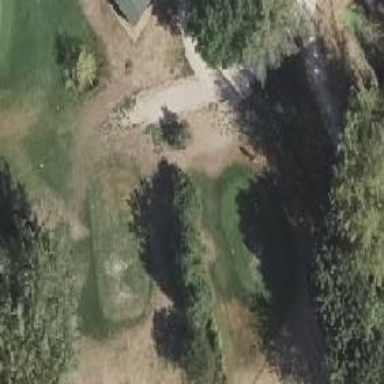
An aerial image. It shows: Golf tee.